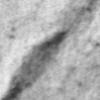
Label: no_change